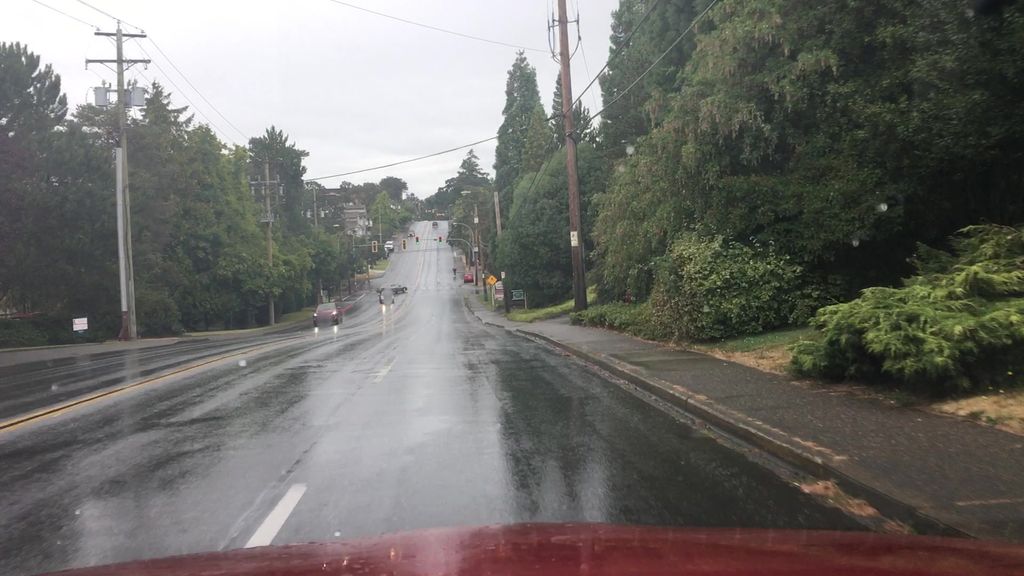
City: victoria